Question: I tried to do with 'SetWindowRgn', and I couldn't.
Can do that (the top 2 corners are rounded, the window has a shadow) like on this picture?

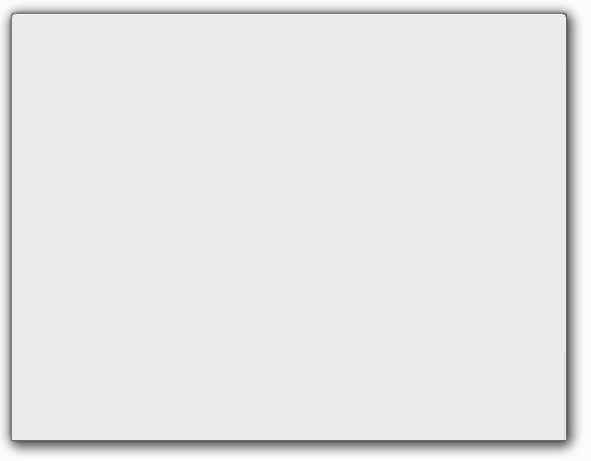
Answer: Here is a code sample of how to set the window region with shadow:
(Notes: The Form 'BorderStyle' assumed to be 'bsNone', not re-sizable)
'''
type
TForm1 = class(TForm)
procedure FormCreate(Sender: TObject);
private
procedure CreateFlatRoundRgn;
protected
procedure CreateParams(var Params: TCreateParams); override;
public
end;
var
Form1: TForm1;
implementation
{$R *.DFM}
procedure ExcludeRectRgn(var Rgn: HRGN; LeftRect, TopRect, RightRect, BottomRect: Integer);
var
RgnEx: HRGN;
begin
RgnEx := CreateRectRgn(LeftRect, TopRect, RightRect, BottomRect);
CombineRgn(Rgn, Rgn, RgnEx, RGN_OR);
DeleteObject(RgnEx);
end;
procedure TForm1.CreateFlatRoundRgn;
const
CORNER_SIZE = 6;
var
Rgn: HRGN;
begin
with BoundsRect do
begin
Rgn := CreateRoundRectRgn(0, 0, Right - Left + 1, Bottom - Top + 1, CORNER_SIZE, CORNER_SIZE);
// exclude left-bottom corner
ExcludeRectRgn(Rgn, 0, Bottom - Top - CORNER_SIZE div 2, CORNER_SIZE div 2, Bottom - Top + 1);
// exclude right-bottom corner
ExcludeRectRgn(Rgn, Right - Left - CORNER_SIZE div 2, Bottom - Top - CORNER_SIZE div 2, Right - Left , Bottom - Top);
end;
// the operating system owns the region, delete the Rgn only SetWindowRgn fails
if SetWindowRgn(Handle, Rgn, True) = 0 then
DeleteObject(Rgn);
end;
procedure TForm1.FormCreate(Sender: TObject);
begin
BorderStyle := bsNone;
CreateFlatRoundRgn;
end;
procedure TForm1.CreateParams(var Params: TCreateParams);
const
CS_DROPSHADOW = $<PHONE>;
begin
inherited CreateParams(Params);
with Params do
begin
Style := WS_POPUP;
WindowClass.Style := WindowClass.Style or CS_DROPSHADOW;
end;
end;
'''
Another way to draw a custom shadow would be to set Window 'WS_EX_LAYERED' and use <URL>
Here is a <URL>
For more complicated shapes you can use a 'PNG' image on the form and <URL> it.
---
Resizing a 'WS_POPUP' Window is a world of pain...
You have a few options:
- <URL>
that you need to re-create the Window region when you re-size it (e.g 'OnResize' event).